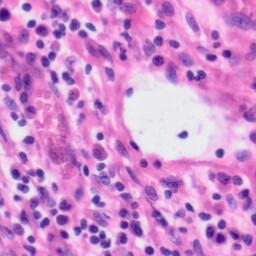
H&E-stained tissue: Tonsil